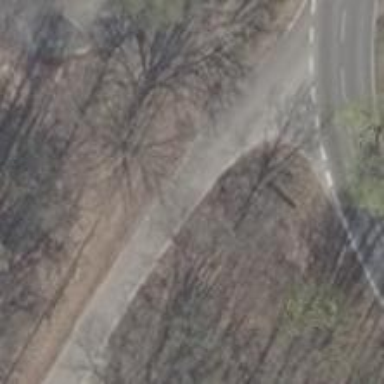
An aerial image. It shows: Asphalt service road.